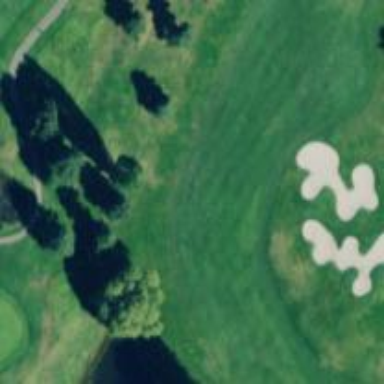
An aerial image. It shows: Golf hole.